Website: lowes
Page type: receipt
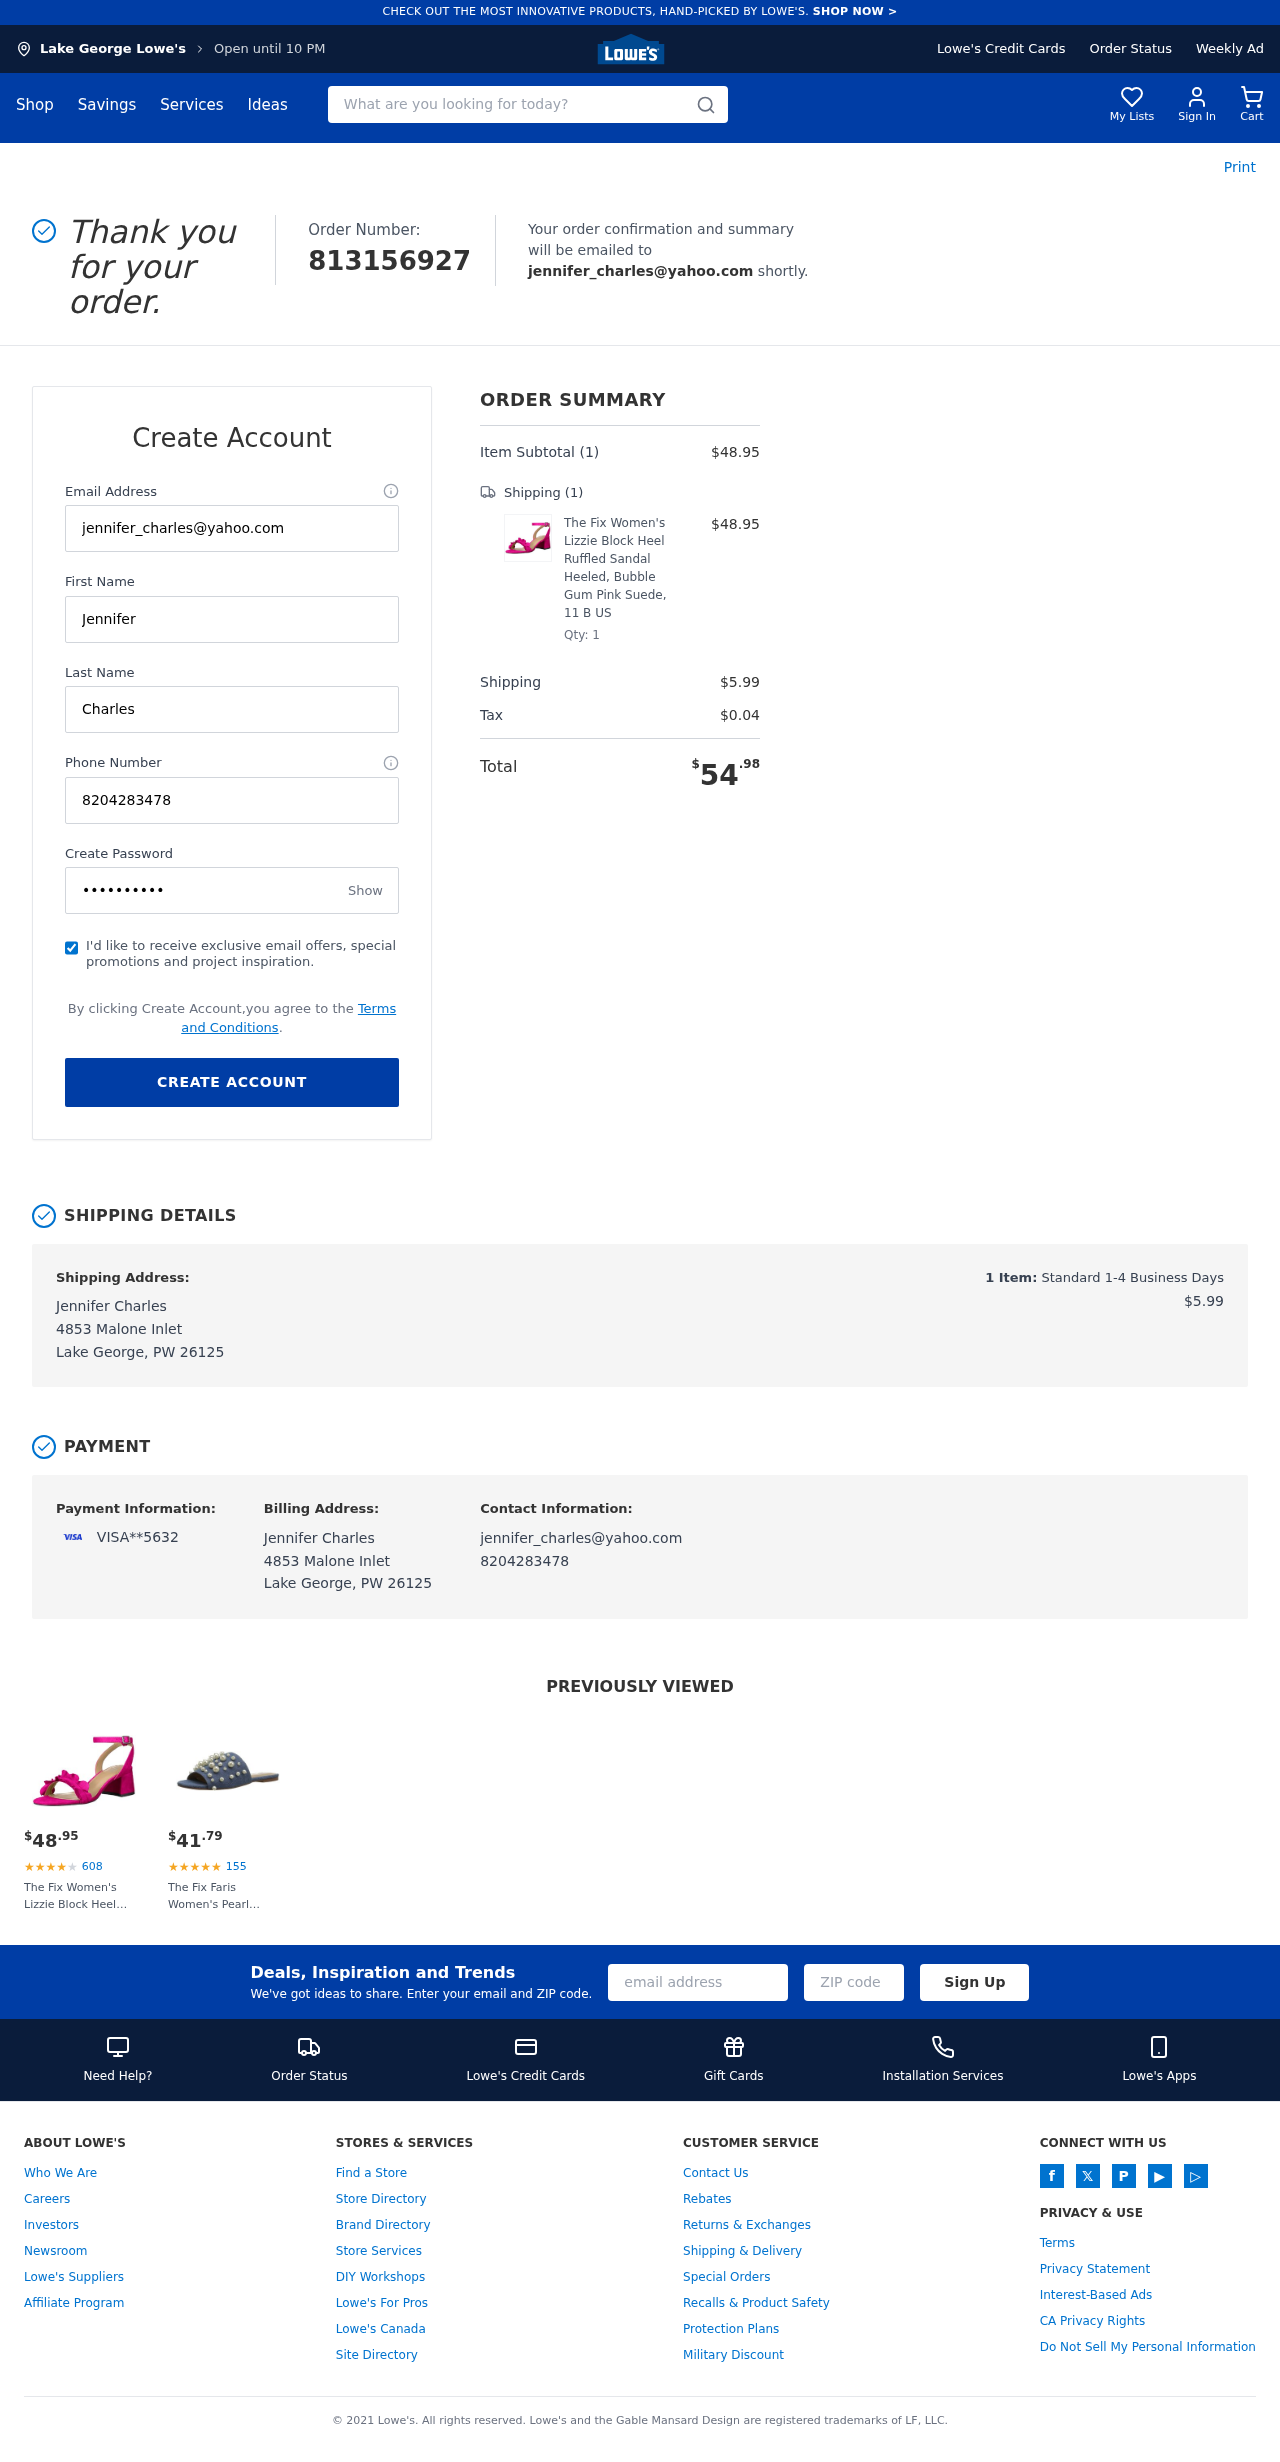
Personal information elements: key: PII_CARD_LAST4
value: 5632
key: PII_CARD_TYPE
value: VISA
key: PII_CITY
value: Lake George
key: PII_EMAIL
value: jennifer_charles@yahoo.com
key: PII_FULLNAME
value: Jennifer Charles
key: PII_PHONE
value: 8204283478
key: PII_STREET
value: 4853 Malone Inlet
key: PII_FIRSTNAME
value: Jennifer
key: PII_LASTNAME
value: Charles
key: PII_CITY_STATE_ZIP
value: Lake George, PW 26125
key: PII_FULLNAME2
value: Jennifer Charles
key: PII_FULLNAME3
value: Jennifer Charles
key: PII_FIRSTNAME2
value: Jennifer
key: PII_FIRSTNAME3
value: Jennifer
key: PII_LASTNAME2
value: Charles
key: PII_LASTNAME3
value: Charles
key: PII_FIRSTNAME_DERIVED
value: Jennifer
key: PII_LASTNAME_DERIVED
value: Charles
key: PII_FULLNAME_DERIVED
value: Jennifer Charles
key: PII_NAME_FULL_DERIVED
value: Jennifer Charles
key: PII_POSTCODE
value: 26125
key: PII_STATE_ABBR
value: PW
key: PII_STATE
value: PW
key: PII_POSTCODE_FULL
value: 26125
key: PII_CITY_STATE
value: Lake George, PW
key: PII_POSTCODE_NUMERIC
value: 26125
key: PII_LOGIN_USERNAME
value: jennifer_charles
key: PII_EMAIL2
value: jennifer_charles@yahoo.com
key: PII_EMAIL3
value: jennifer_charles@yahoo.com
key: PII_LOGIN_USERNAME2
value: jennifer_charles
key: PII_LOGIN_USERNAME3
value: jennifer_charles
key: PII_PHONE_LINE
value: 3478
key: PII_PHONE_SUFFIX
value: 3478
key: PII_PHONE2
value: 8204283478
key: PII_PHONE3
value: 8204283478
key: PII_PHONE_NUMERIC
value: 8204283478
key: PII_PHONE_LINE_NUMERIC
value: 3478
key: PII_PHONE_SUFFIX_NUMERIC
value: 3478
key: PII_PHONE2_NUMERIC
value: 8204283478
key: PII_PHONE3_NUMERIC
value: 8204283478
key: PII_PHONE_DIGITS
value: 8204283478
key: PII_PHONE_LAST4
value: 3478
Product elements: key: PRODUCT1_NAME
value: The Fix Women's Lizzie Block Heel Ruffled Sandal Heeled, Bubble Gum Pink Suede, 11 B US
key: PRODUCT1_PRICE
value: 48.95
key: PRODUCT1_QUANTITY
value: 1
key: PRODUCT2_NAME
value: The Fix Faris Women's Pearl Sandal -  -
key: PRODUCT2_NUM_RATINGS
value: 155
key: PRODUCT2_PRICE
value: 41.79
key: PRODUCT1_PRICE2
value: $48.95
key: PRODUCT1_RATING2
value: ★
★
★
★
★
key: PRODUCT1_NUM_RATINGS2
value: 608
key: PRODUCT1_NAME2
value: The Fix Women's Lizzie Block Heel Ruffled Sandal Heeled, Bubble Gum Pink Suede, 11 B US
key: PRODUCT2_RATING
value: ★
★
★
★
★
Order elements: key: ORDER_ID
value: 813156927
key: ORDER_NUM_ITEMS
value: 1
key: ORDER_SUBTOTAL
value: $48.95
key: ORDER_NUM_ITEMS2
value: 1
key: ORDER_SHIPPING_COST
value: $5.99
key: ORDER_TAX
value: $0.04
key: ORDER_TOTAL
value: $54.98
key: ORDER_NUM_ITEMS3
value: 1
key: ORDER_SHIPPING_COST2
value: $5.99
Search elements: key: HEADER_SEARCH
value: What are you looking for today?